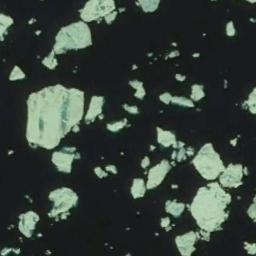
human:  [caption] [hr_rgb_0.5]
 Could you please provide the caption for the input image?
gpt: Some pieces of sea ice of different sizes float in the deep blue sea .

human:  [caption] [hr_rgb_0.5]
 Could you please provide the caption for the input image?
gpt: There are many ice on the dark green sea .

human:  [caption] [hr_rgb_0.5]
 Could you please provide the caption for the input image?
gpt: A group of sparse ice cubes floating on the blue sea .

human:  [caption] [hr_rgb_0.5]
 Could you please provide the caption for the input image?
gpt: There are different shapes of sea ice .

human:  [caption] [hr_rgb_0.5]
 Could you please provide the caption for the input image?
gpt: There are many pieces of sea ice .